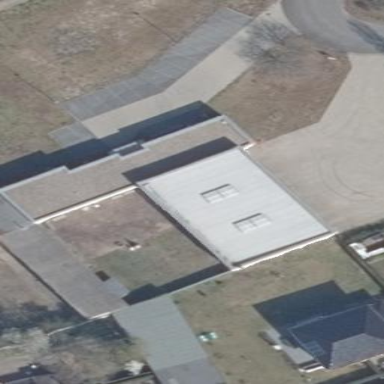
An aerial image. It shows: White building with flat roof. The roof is colored black.